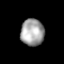
Tissue: lung
Cell type: T cells
Senescence score: 0.224
Nuclear area (px): 621
Mean DAPI intensity: 161.891